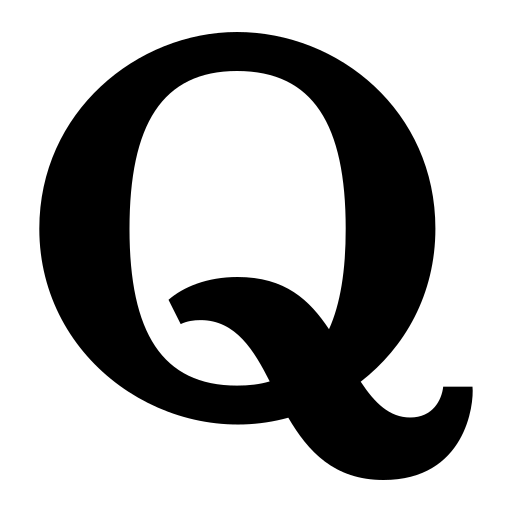
Tags: icon, FontAwesome, fa-icon, brand, quora